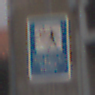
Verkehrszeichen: Verkehrshelfer
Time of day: Midday
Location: Outdoor (Urban)
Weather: Clear
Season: NotSpecified
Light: Natural